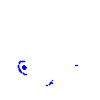
Particle: kaon